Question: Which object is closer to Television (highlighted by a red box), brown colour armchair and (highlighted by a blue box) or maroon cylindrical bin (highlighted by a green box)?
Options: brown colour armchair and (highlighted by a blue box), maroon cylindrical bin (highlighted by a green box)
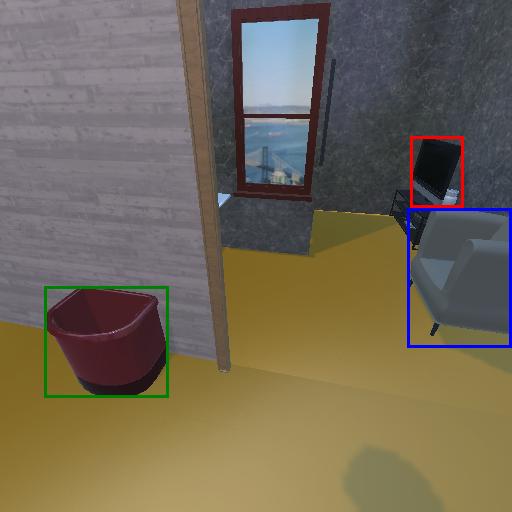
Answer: brown colour armchair and (highlighted by a blue box)